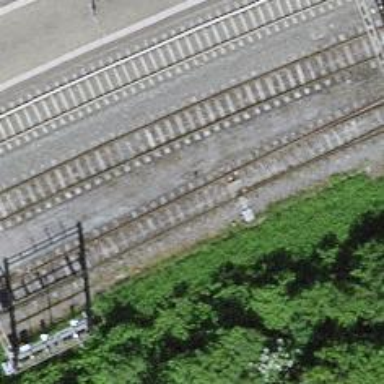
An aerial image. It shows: Railway switch.